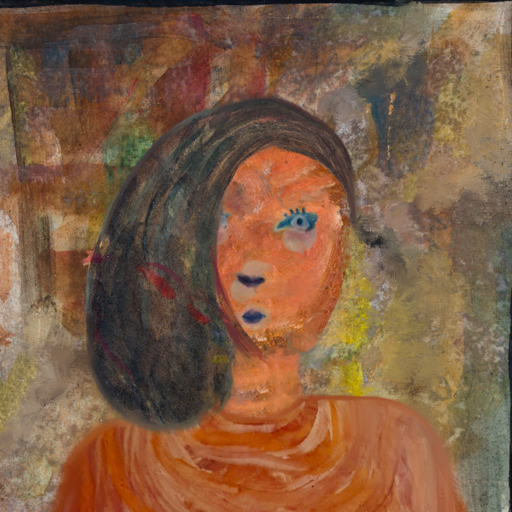
Background: Mosgoul, Head And Neck Front: Boggyland, Face Front: Hill_Girl, Bust: Pious_Lady, Hair Front: Gypsy_Mother, Head Accessory: Blank, Second Necklace: Blank, Necklace: Blank, Baby: Blank